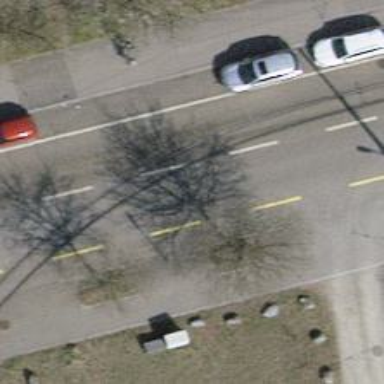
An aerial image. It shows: Avenue of trees.